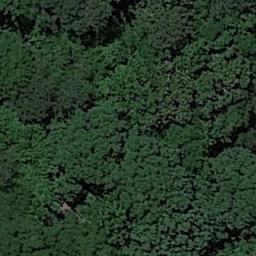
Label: forest